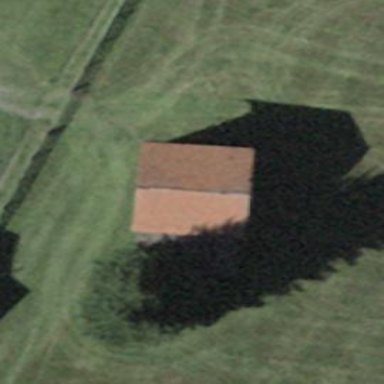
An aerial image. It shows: Building with tile roof.